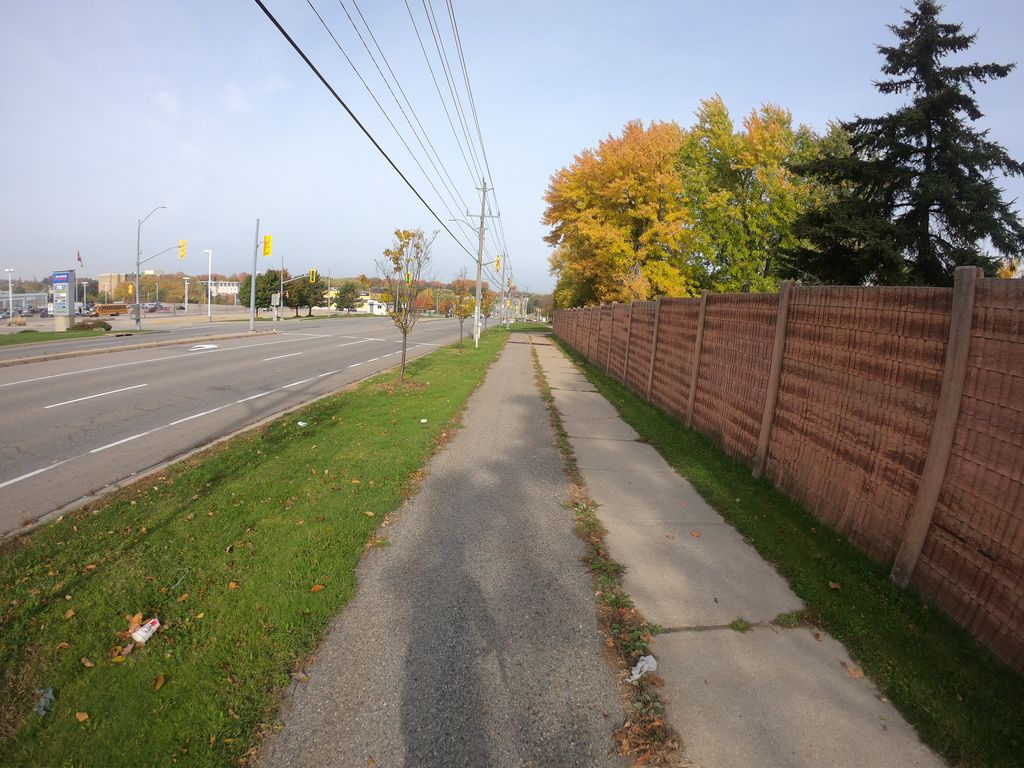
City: kitchener-waterloo